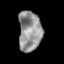
Tissue: prostate
Cell type: Epithelial cells
Senescence score: 0.167
Nuclear area (px): 898
Mean DAPI intensity: 146.923